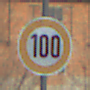
Verkehrszeichen: Geschwindigkeit100
Umgebung: Outdoor, Suburban
Tageszeit: MorningAfternoon
Wetter: PartlyCloudy
Licht: Natural
Jahreszeit: NotSpecified
Kontrast: HighContrast